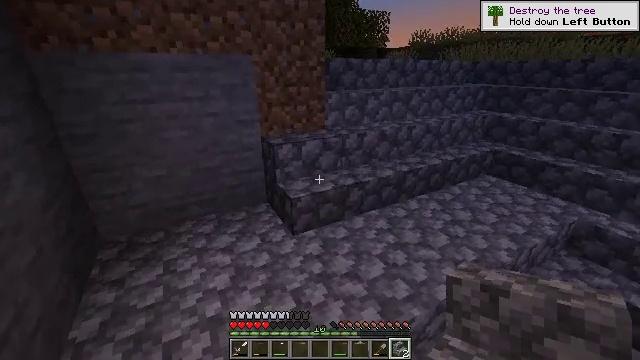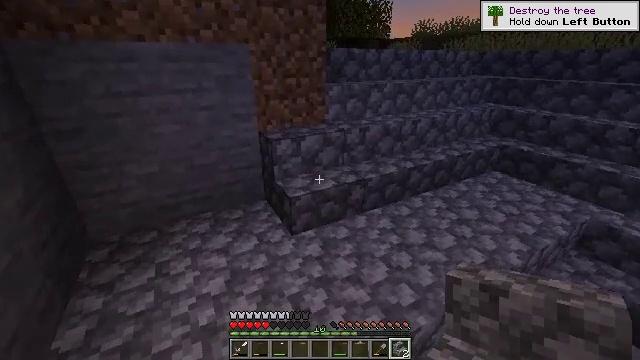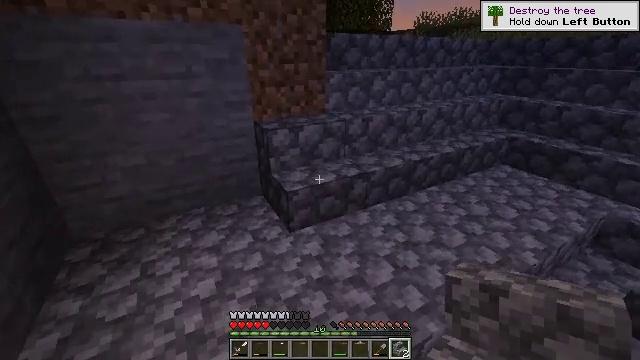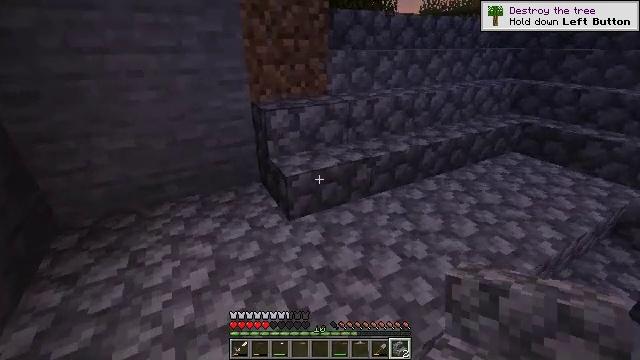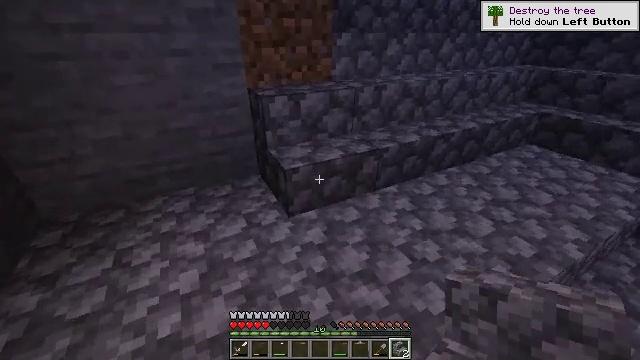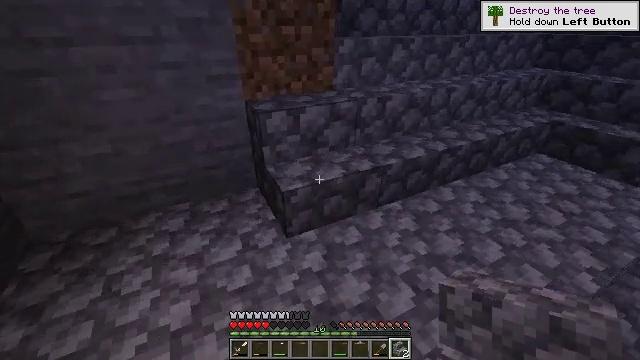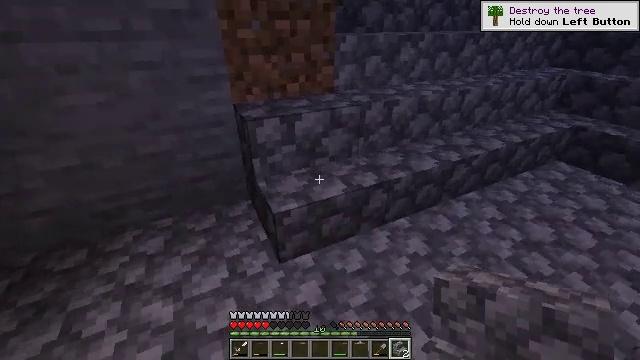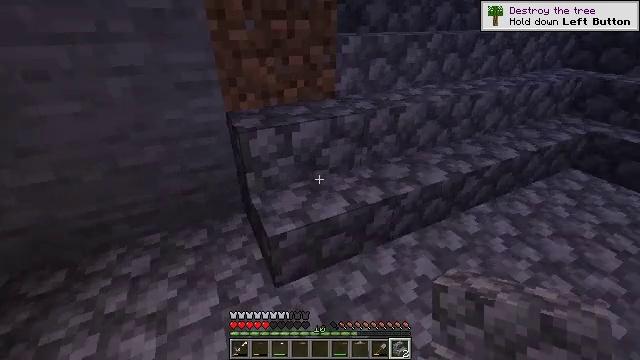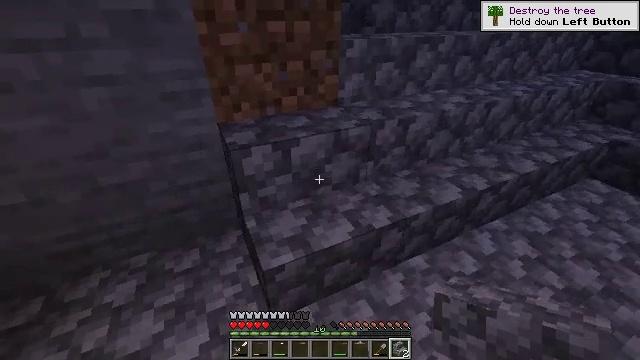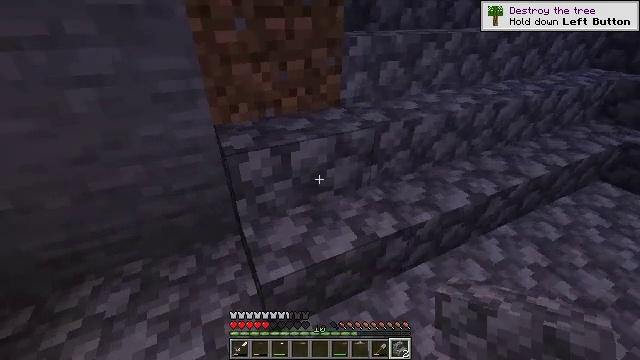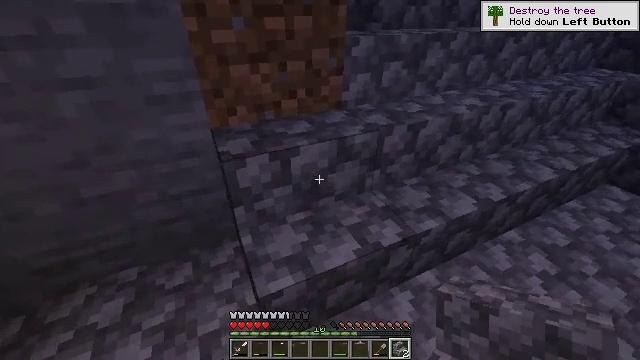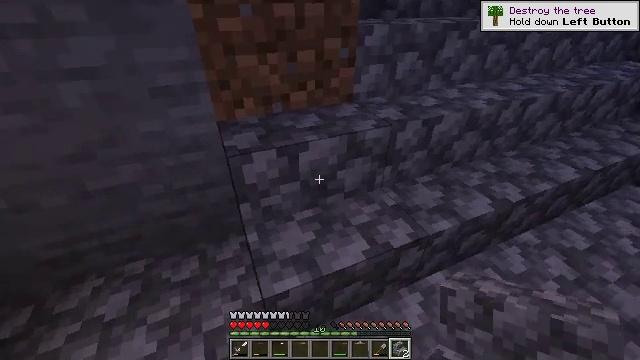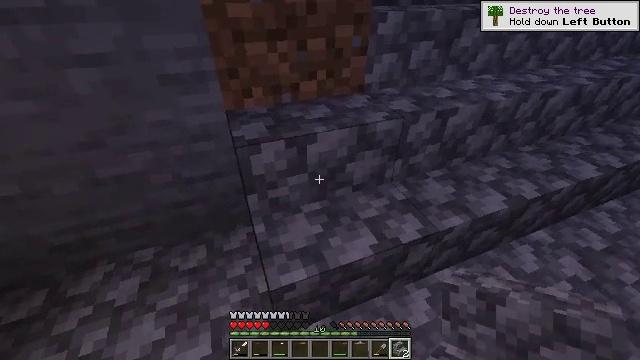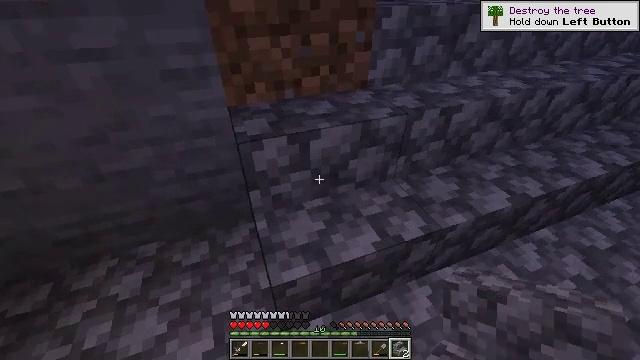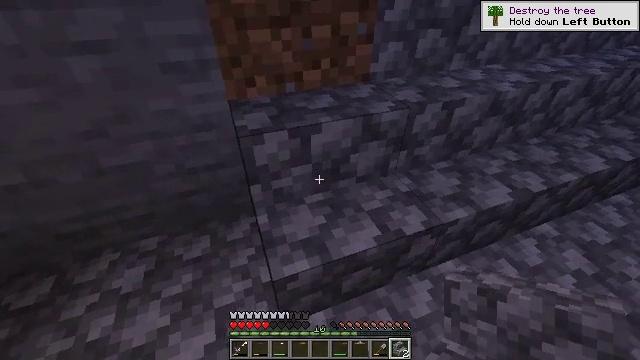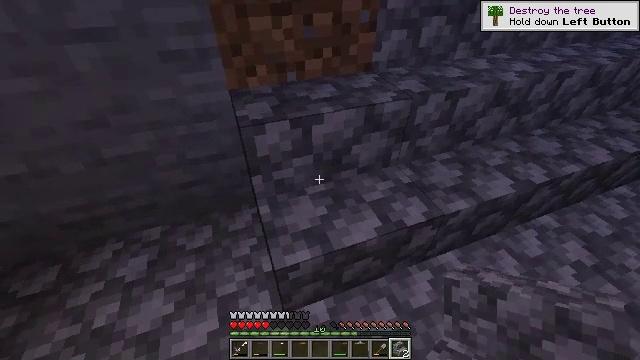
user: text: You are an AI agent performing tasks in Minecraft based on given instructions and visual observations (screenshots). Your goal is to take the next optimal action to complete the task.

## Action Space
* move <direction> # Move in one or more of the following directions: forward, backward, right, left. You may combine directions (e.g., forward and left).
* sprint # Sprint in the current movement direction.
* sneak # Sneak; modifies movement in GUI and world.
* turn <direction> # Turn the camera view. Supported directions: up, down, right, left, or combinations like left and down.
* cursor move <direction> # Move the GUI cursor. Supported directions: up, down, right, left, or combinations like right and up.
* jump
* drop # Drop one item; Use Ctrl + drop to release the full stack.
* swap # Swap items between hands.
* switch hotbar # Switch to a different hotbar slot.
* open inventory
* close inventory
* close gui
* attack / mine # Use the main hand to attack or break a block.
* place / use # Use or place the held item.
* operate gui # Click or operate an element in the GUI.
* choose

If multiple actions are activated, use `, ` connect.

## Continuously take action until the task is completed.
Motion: motion action
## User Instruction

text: Mine the cobblestone stairs.
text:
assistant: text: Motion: move forward, turn down
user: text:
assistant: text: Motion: move forward
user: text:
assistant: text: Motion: move forward, turn down
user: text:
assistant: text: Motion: move forward, turn down
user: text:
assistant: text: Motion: move forward, turn down
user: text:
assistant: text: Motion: move forward
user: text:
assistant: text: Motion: move forward
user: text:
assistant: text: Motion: move forward
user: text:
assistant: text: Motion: no_op
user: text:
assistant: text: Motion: no_op
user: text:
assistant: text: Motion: turn left and down
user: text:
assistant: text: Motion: turn left and down
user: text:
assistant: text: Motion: no_op
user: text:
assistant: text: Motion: turn down
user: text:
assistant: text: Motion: turn down
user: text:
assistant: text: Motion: turn down
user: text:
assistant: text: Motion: no_op
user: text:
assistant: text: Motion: no_op
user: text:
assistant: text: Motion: no_op
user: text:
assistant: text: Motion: no_op
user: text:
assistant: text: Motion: no_op
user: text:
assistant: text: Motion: no_op
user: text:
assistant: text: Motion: no_op
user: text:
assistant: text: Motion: no_op
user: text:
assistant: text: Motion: no_op
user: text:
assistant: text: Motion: no_op
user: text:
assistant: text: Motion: no_op
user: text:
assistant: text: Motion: switch to hotbar 2
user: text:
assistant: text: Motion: switch to hotbar 2
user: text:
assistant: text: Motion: switch to hotbar 2